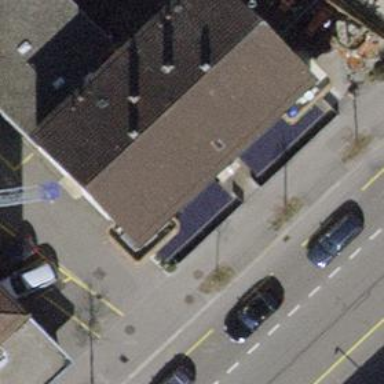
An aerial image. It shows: Surveillance system is in place.